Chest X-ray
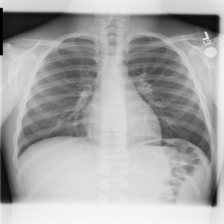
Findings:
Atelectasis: negative
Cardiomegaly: negative
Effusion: negative
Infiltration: negative
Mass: negative
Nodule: negative
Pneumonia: negative
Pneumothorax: negative
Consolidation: negative
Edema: negative
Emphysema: negative
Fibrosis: negative
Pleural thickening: negative
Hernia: negative